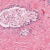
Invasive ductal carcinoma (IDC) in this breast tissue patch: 0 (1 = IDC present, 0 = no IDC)